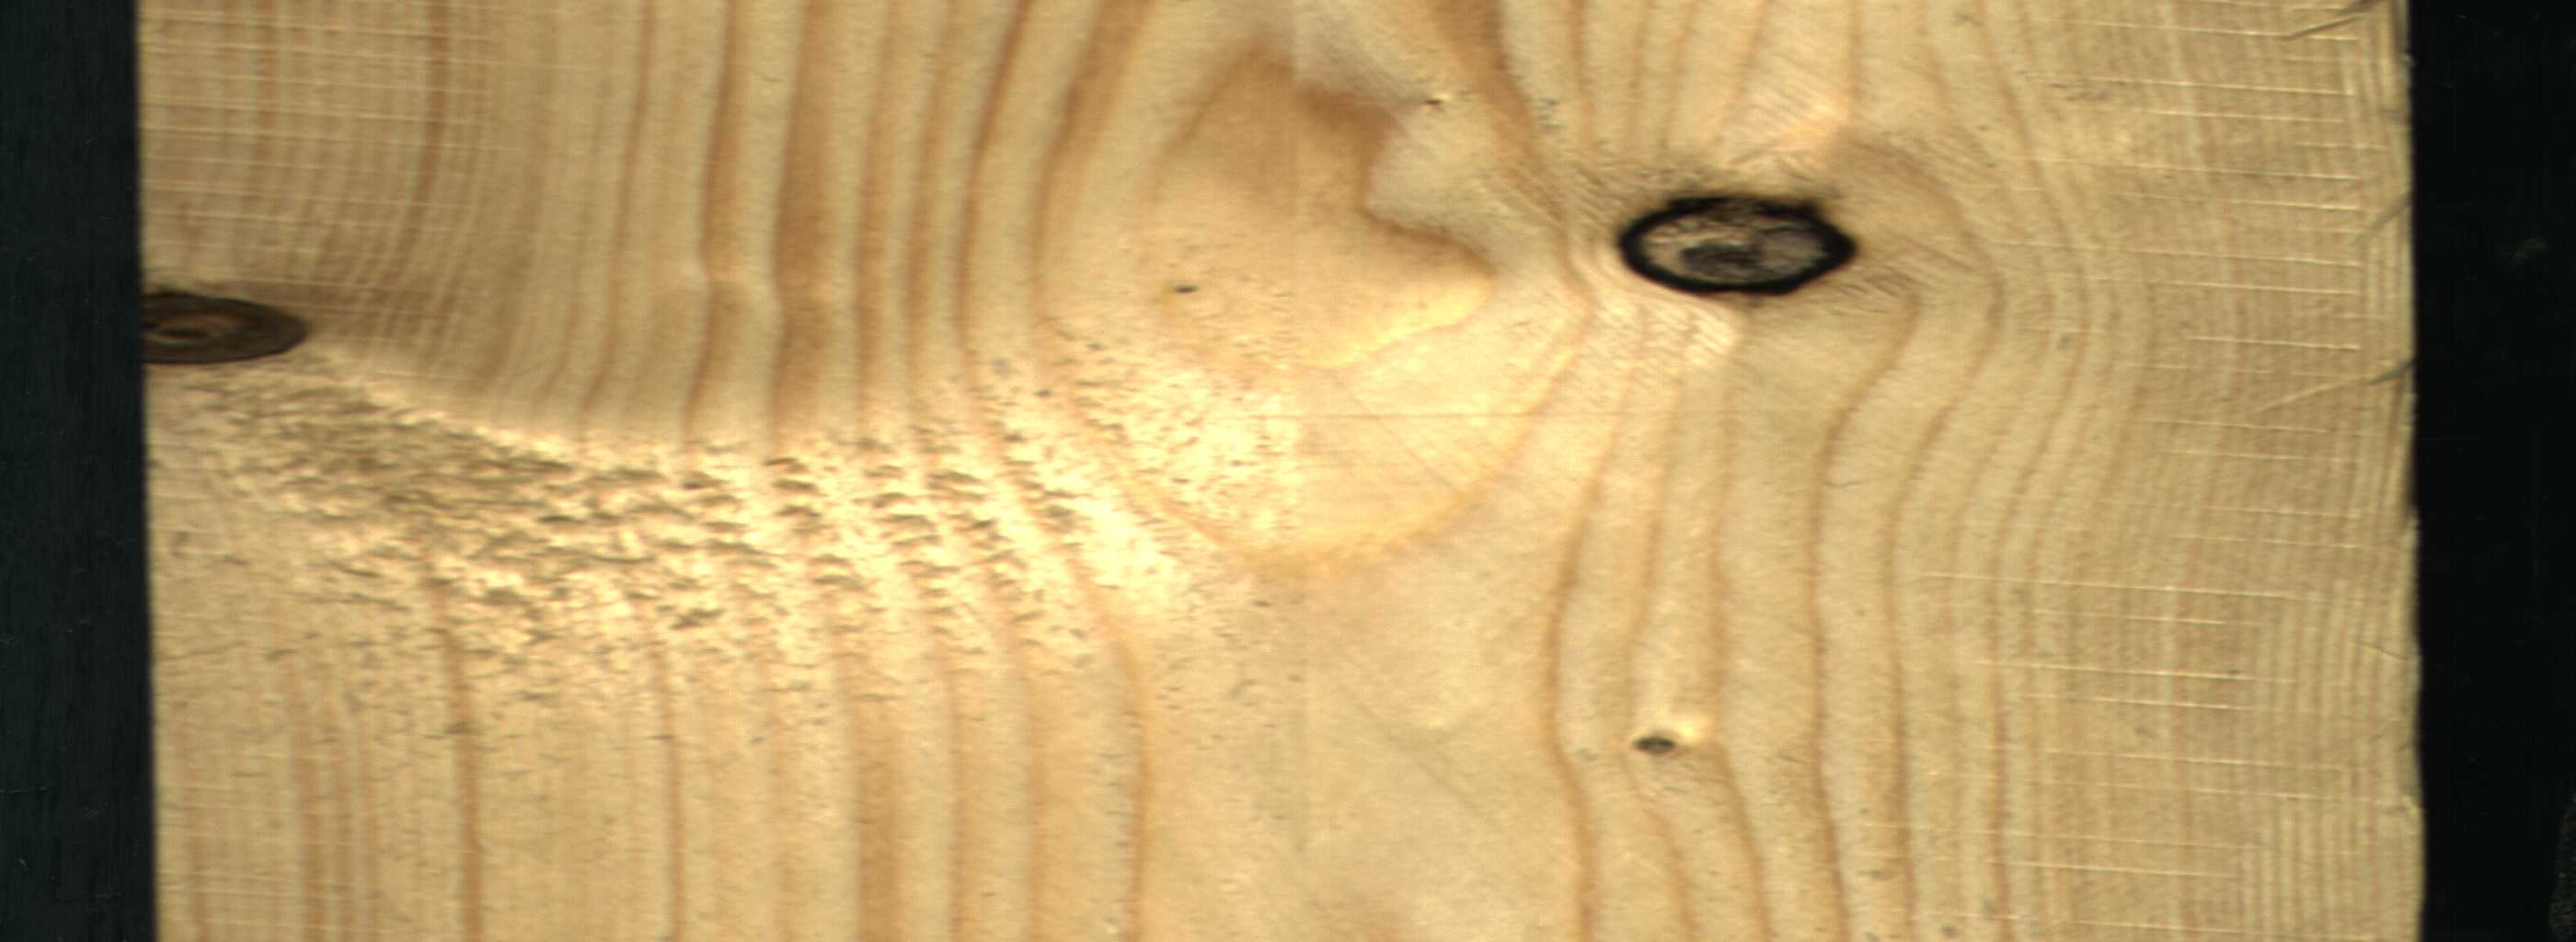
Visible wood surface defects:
Dead_Knot
Dead_Knot
Live_Knot